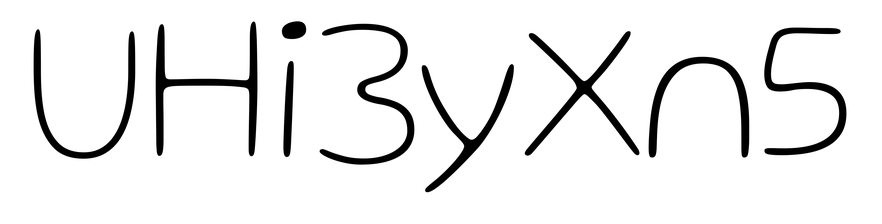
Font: Gluten_Thin